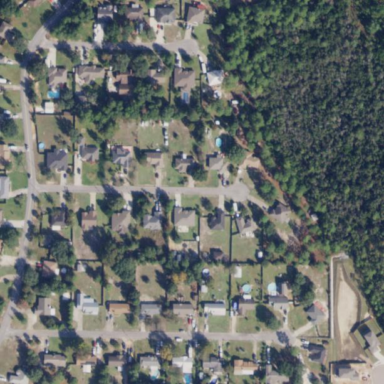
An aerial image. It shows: Single-family residential area.